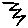
Label: zigzag